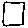
Label: square